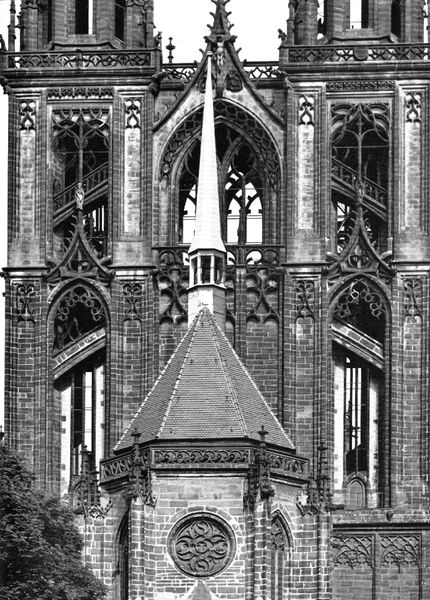
Titel: Detail der Fürstenkapelle vom Meißner Dom
Standort: Meissen (EU - D - Sachsen)
Schlagwörter: baum, ausschnitt, fenster, laterne, schwarz, dach, ornament, architektur, spitze, steine, kirche, figur, spitzen, gotik, rund, tondo, turm, bogen, fassade, giebel, mauer, spitz, verzierung, geländer, baumkrone, foto, fotografie, fugen, gewölbe, medaillon, türmchen, türme, dom, schwarz-weiß, kathedrale, fries, gotisch, rosette, spitzbogen, spitzbögen, apsis, achteckig, bauwerk, maßwerk, fialen, prag, fotgrafie, wimperg, maswerk, turmdach, fischblase, maaswerk, 1200, bachsteingotik, thein